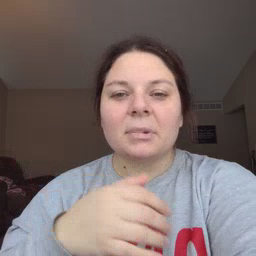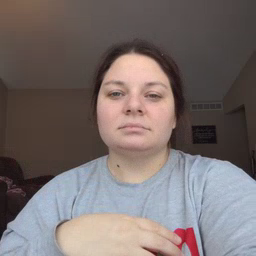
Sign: same